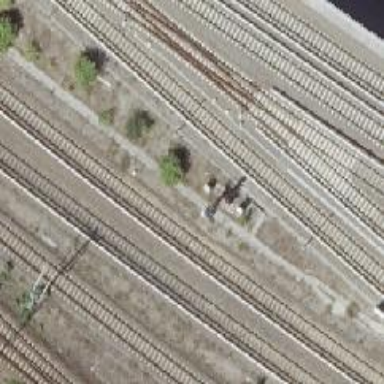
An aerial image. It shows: Railway signal.